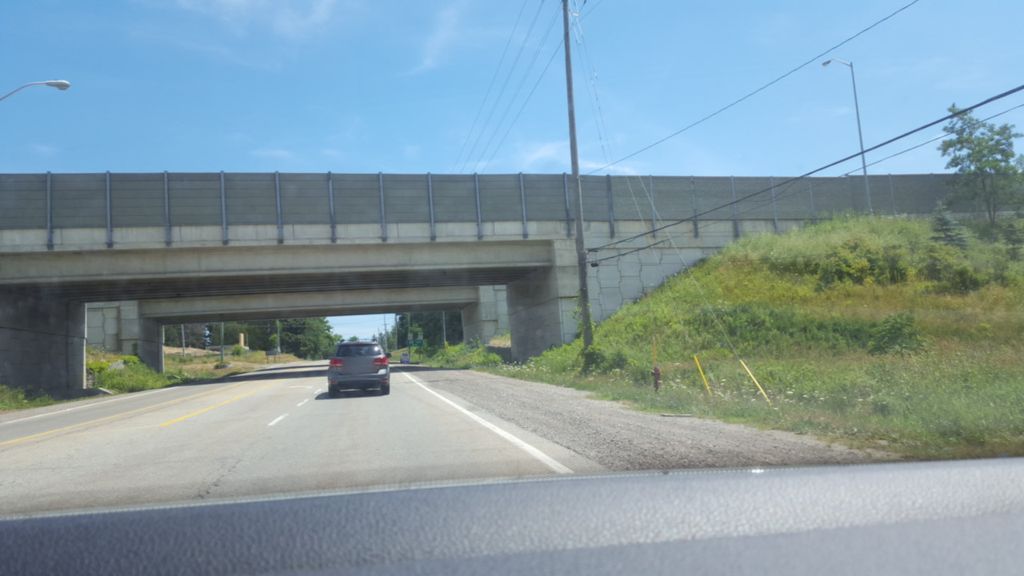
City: hamilton